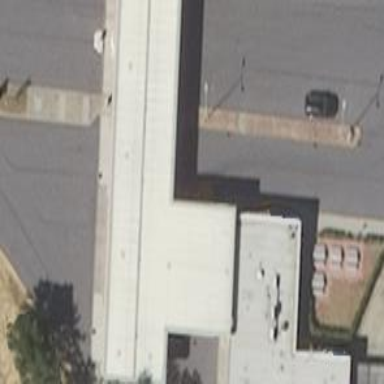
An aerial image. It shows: View of roof of building.